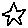
Label: star